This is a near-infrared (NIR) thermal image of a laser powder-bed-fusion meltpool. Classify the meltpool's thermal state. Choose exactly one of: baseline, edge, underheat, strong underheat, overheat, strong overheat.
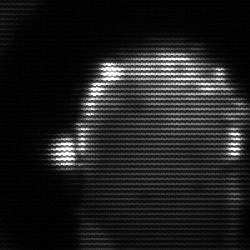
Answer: baseline